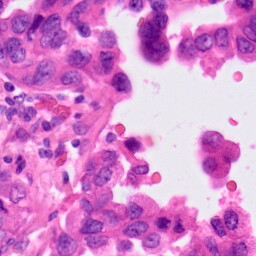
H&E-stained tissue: Lung